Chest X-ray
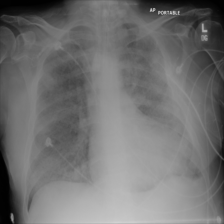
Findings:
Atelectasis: negative
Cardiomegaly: negative
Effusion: negative
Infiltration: positive
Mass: negative
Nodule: negative
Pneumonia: negative
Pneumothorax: negative
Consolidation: negative
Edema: negative
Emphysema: negative
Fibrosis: negative
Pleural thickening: negative
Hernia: negative